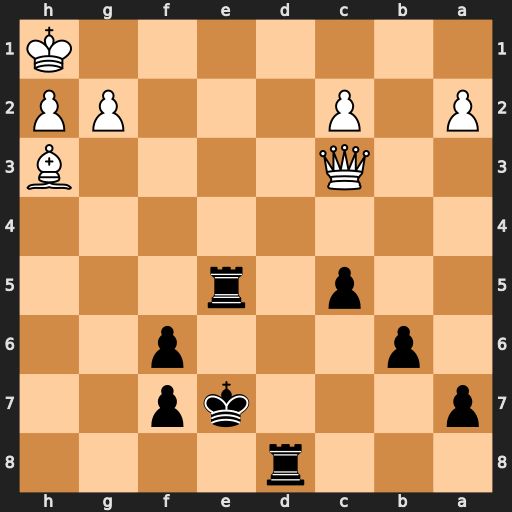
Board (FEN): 3r4/p3kp2/1p3p2/2p1r3/8/2Q4B/P1P3PP/7K
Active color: b
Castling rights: -
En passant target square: -
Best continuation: Rd1+ Qe1 Rdxe1#